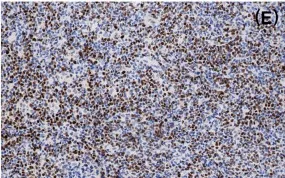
Morphologic and immunophenotypic evaluation of case1. , SOX11 Hx100.
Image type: pathology (immunostaining)